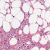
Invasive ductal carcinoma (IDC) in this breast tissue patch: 0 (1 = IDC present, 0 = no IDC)